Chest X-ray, AP view. Patient: 36 years old, sex F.
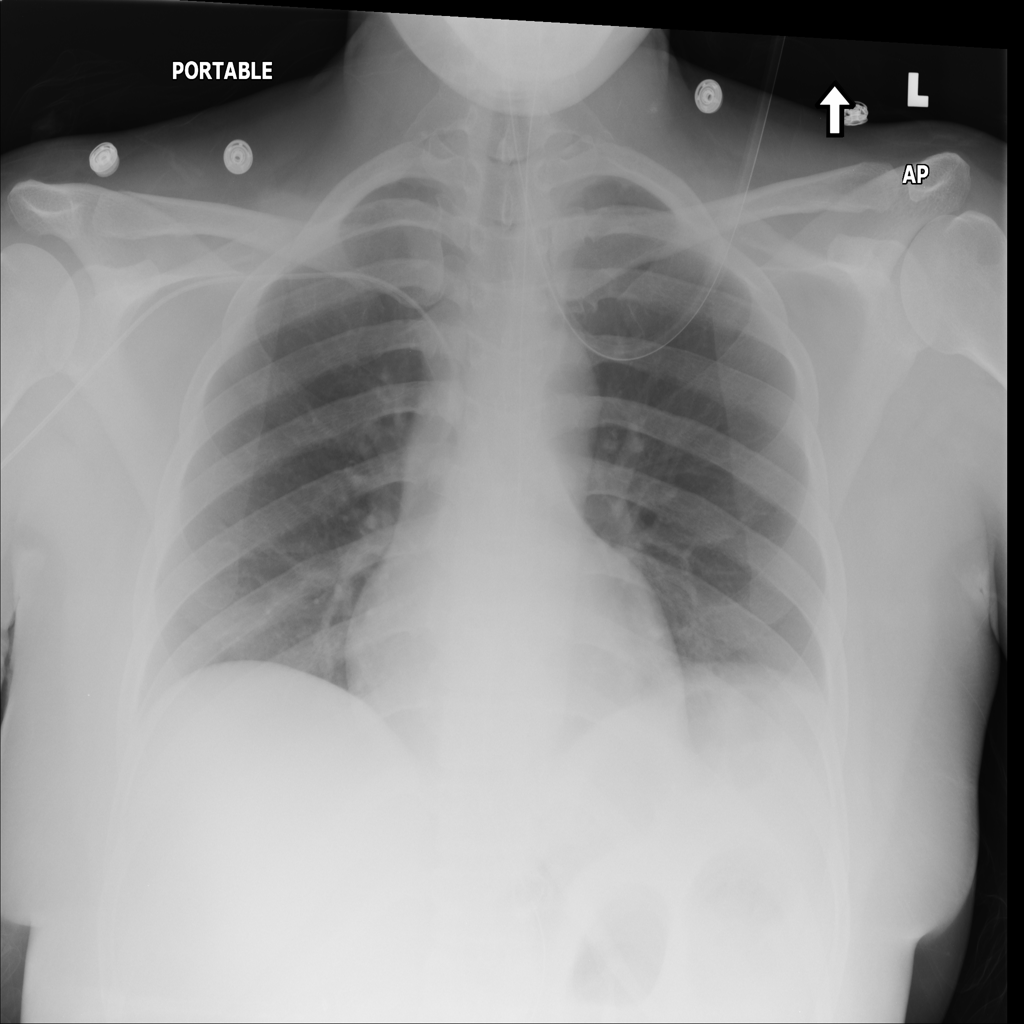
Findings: No Finding